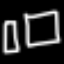
Label: square